Question: Count the number of objects in the diagram.
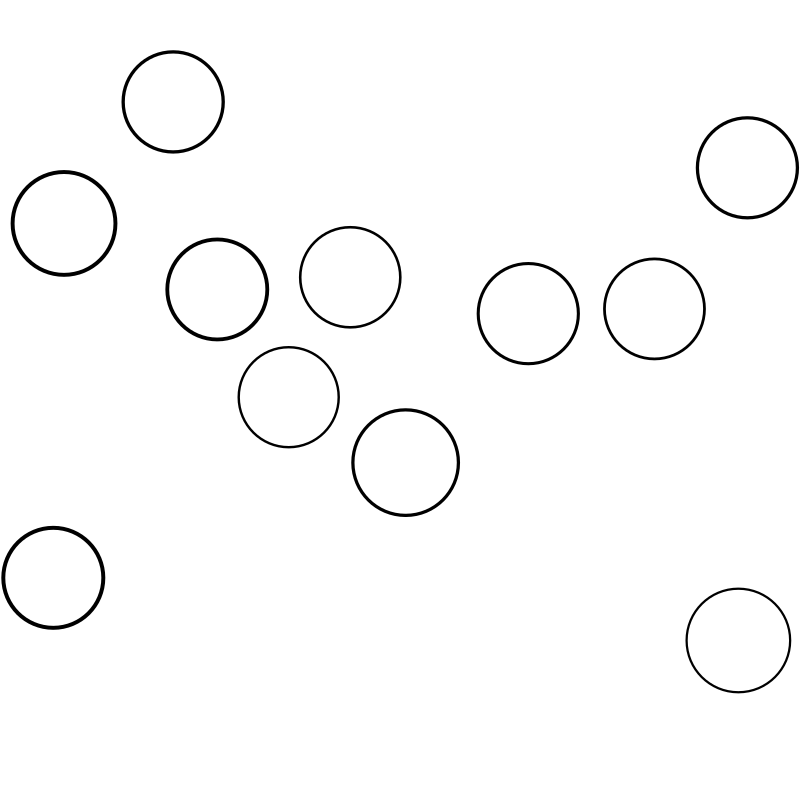
Answer: 11